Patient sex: M
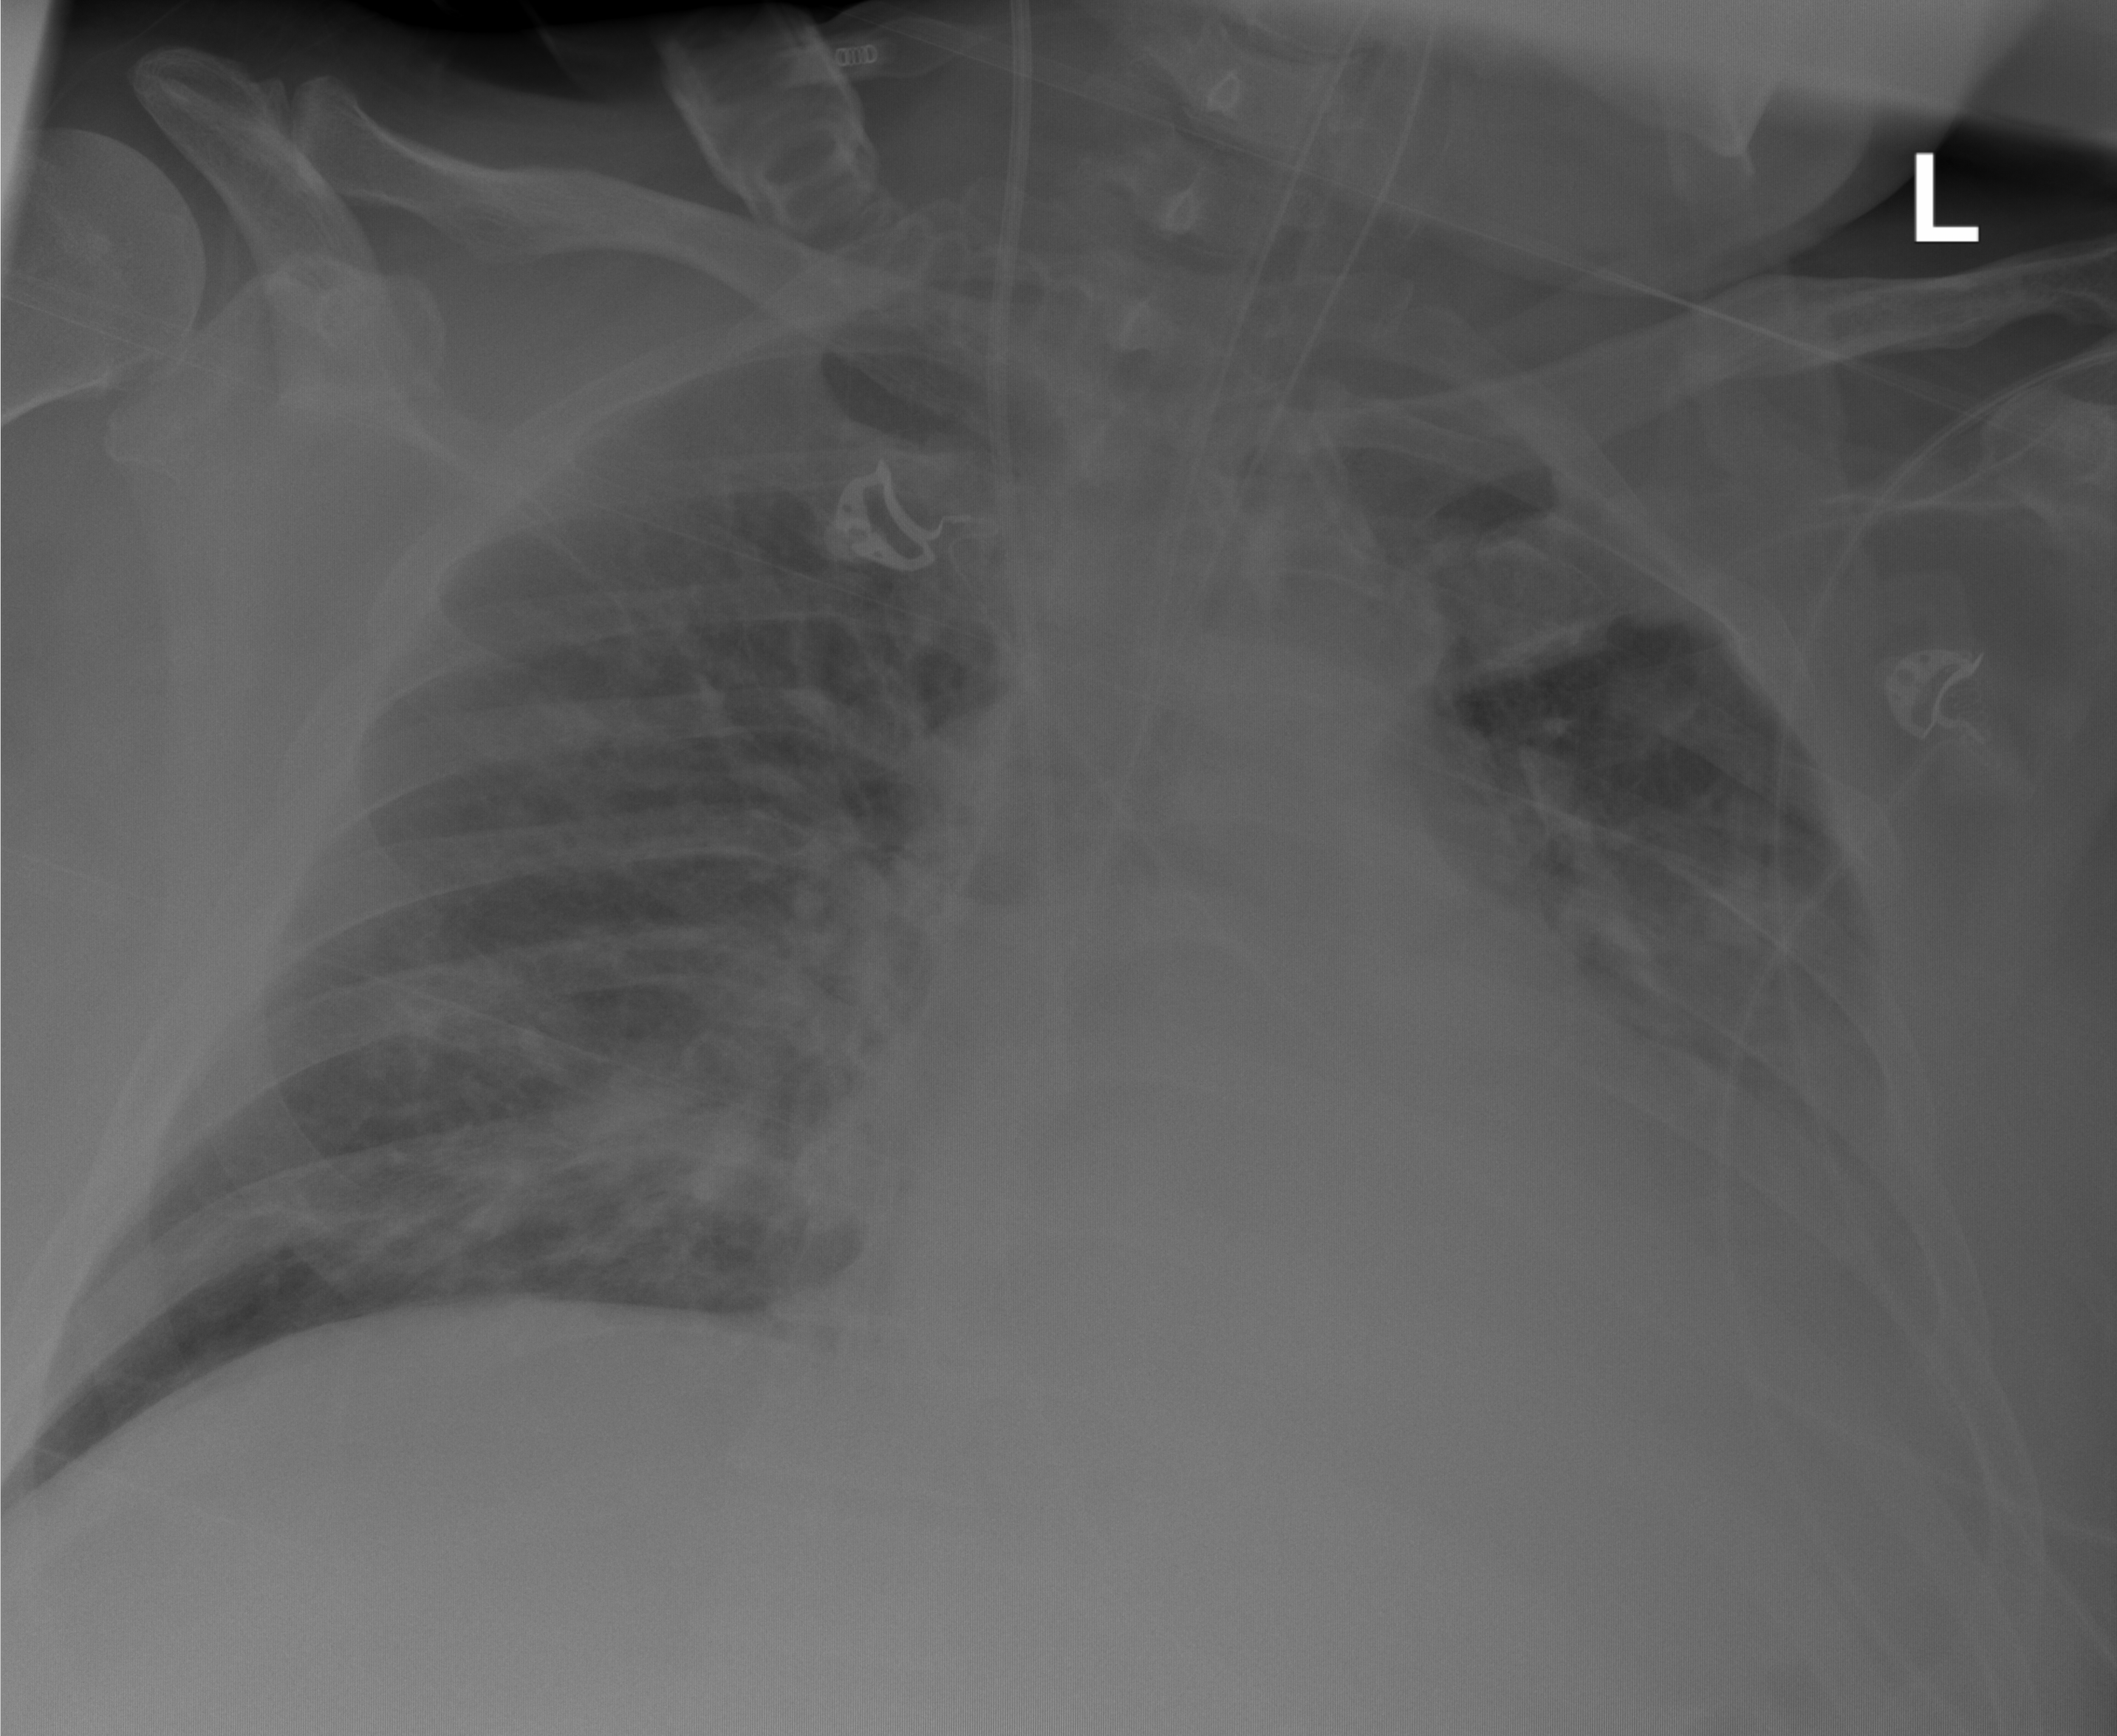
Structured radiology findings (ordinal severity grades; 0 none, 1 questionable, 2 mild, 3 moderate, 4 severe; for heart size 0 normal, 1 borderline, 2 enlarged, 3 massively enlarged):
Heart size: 2
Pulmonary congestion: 2
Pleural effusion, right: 0
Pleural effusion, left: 3
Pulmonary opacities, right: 0
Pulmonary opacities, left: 0
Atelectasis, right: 0
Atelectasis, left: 2